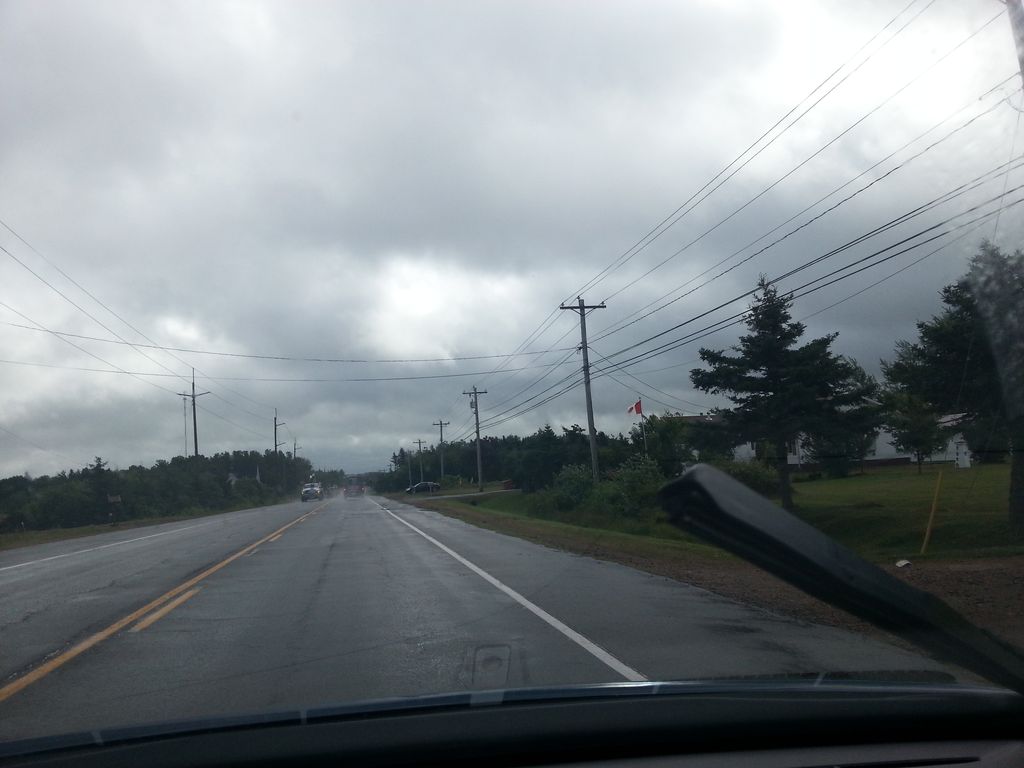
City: charlottetown